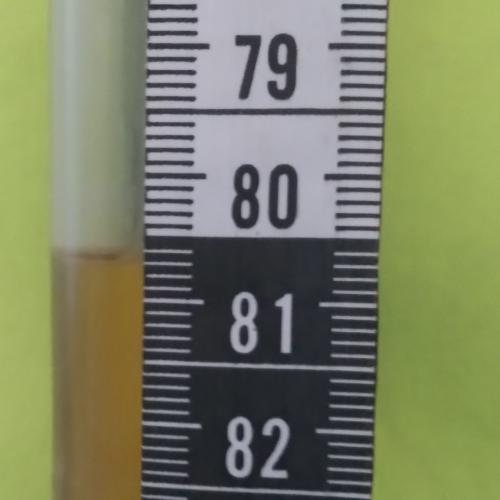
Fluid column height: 80.7 cm